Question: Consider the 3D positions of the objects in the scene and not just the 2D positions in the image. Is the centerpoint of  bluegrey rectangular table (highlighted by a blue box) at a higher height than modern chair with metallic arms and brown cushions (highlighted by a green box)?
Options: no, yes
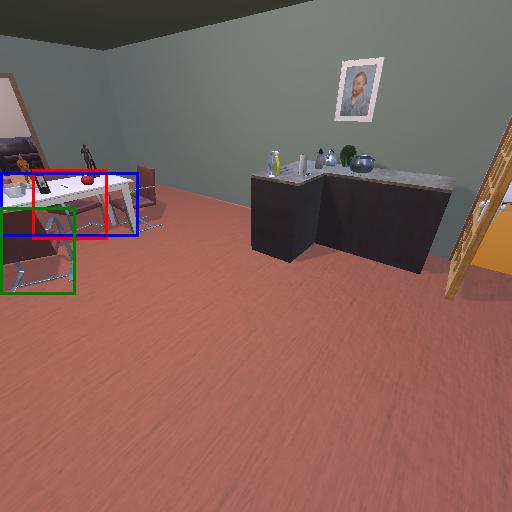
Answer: no